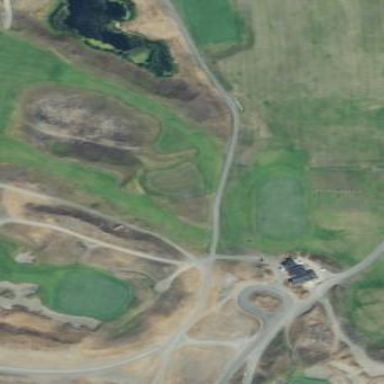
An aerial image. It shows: Grassy area designated as golf tee.